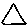
Label: triangle